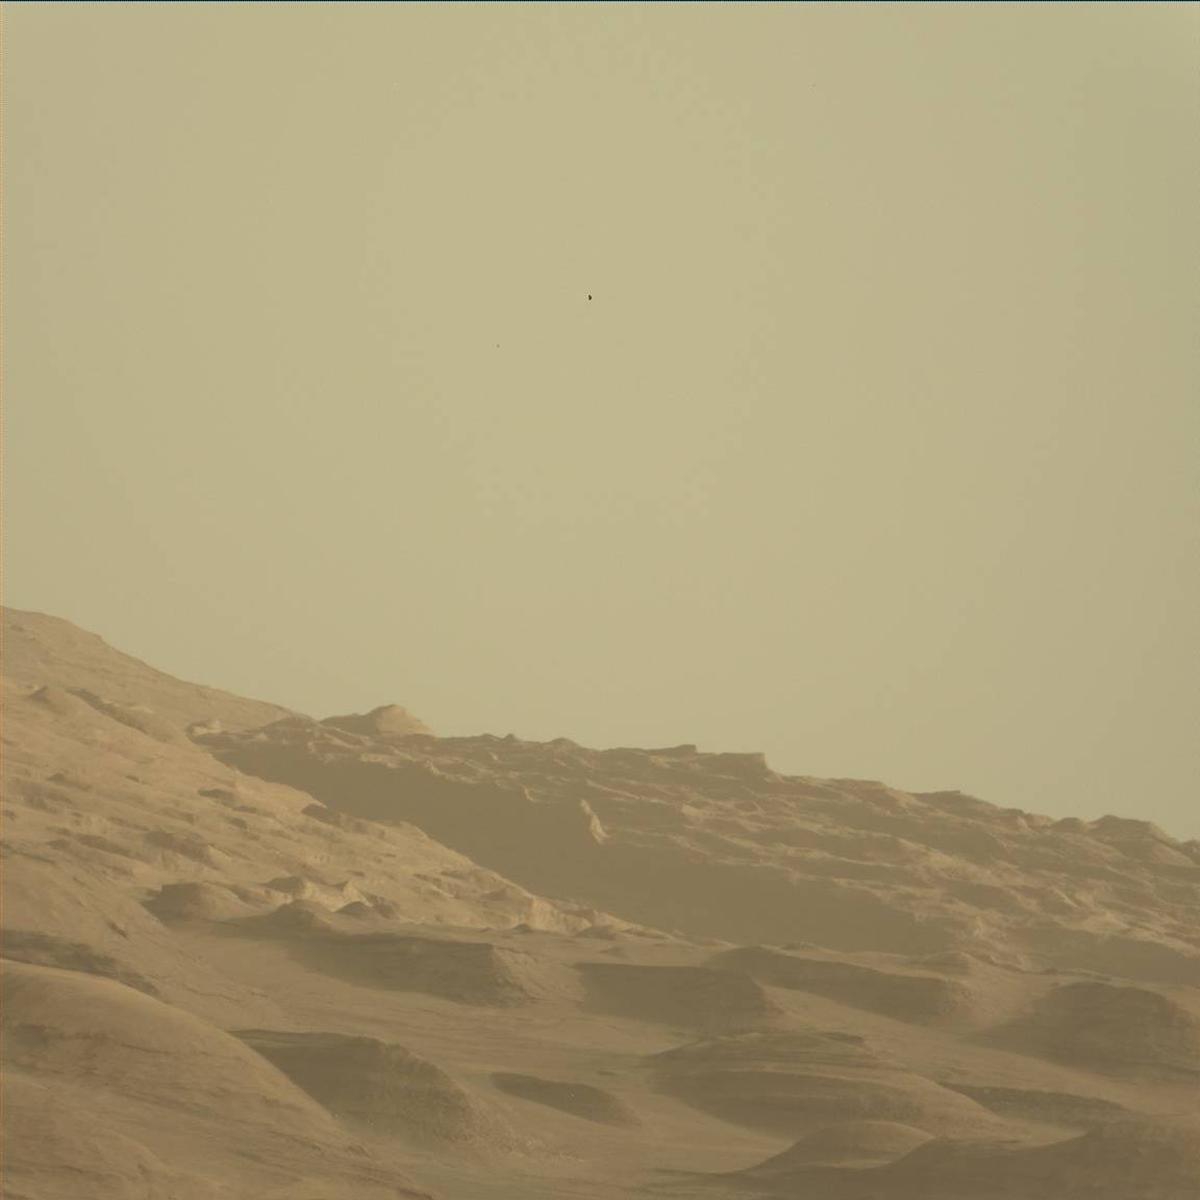
Terrain classes present: Ridge, Sand / Soil, Sky